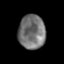
Tissue: prostate
Cell type: T cells
Senescence score: 0.2361
Nuclear area (px): 907
Mean DAPI intensity: 114.555